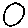
Label: circle